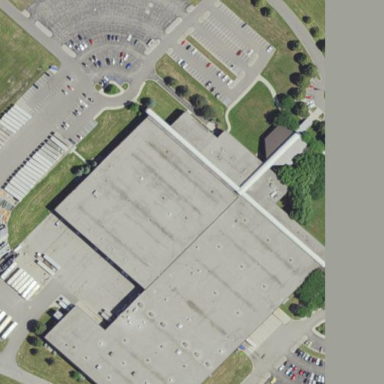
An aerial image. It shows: Parking area.